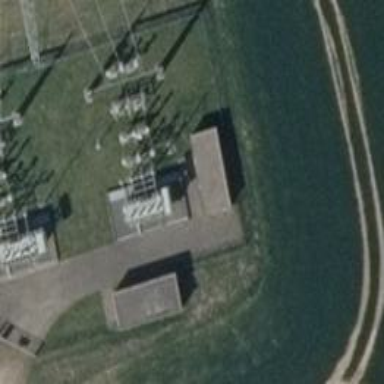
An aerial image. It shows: Switch for power supply.